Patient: sex F, age 43
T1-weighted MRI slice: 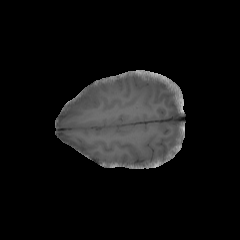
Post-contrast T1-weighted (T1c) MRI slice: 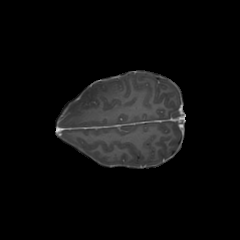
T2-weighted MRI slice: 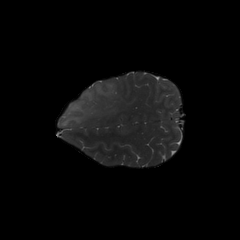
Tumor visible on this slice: yes
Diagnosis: Astrocytoma, IDH-mutant
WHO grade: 3